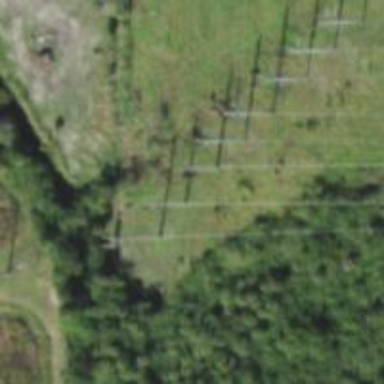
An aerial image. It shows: Triple tower power pole.